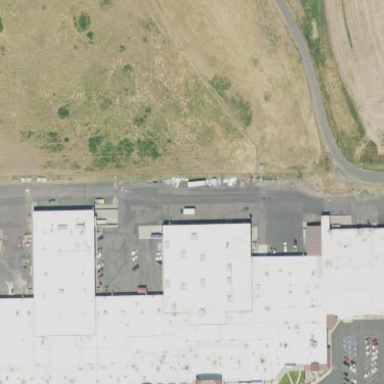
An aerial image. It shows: Retail building.